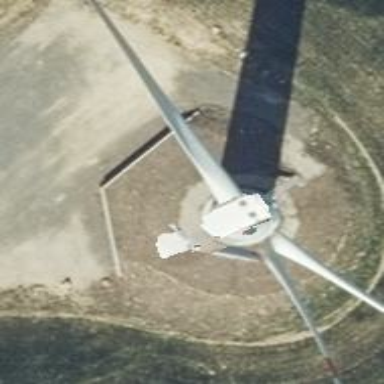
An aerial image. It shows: Wind generator powered by wind turbines of horizontal axis type. It is manufactured by Vestas.